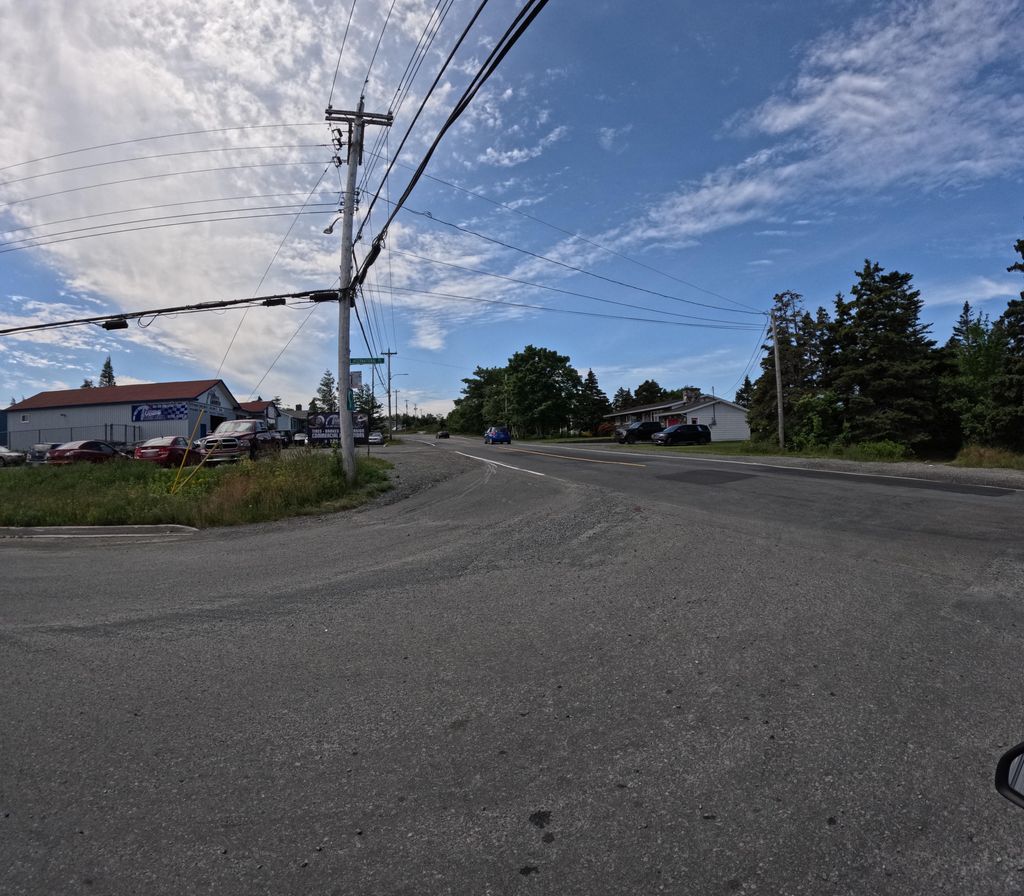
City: st_johns